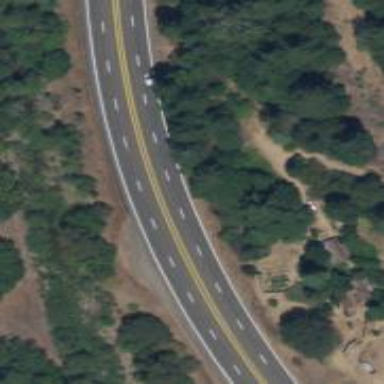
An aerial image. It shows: Expressway with asphalt surface classified as trunk highway.